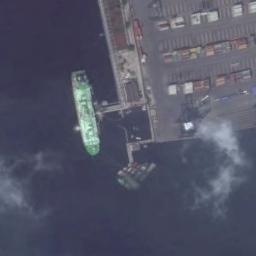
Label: ship